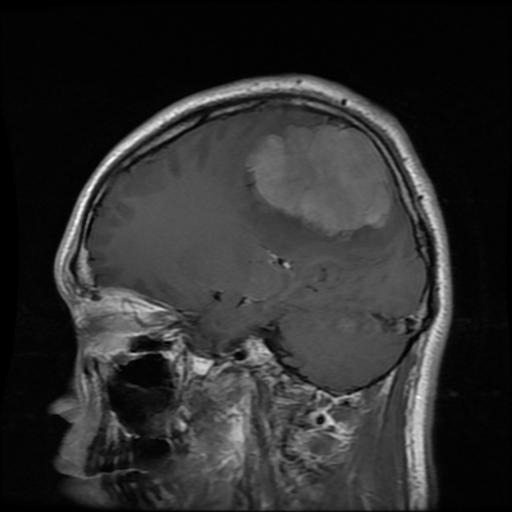
Label: meningioma